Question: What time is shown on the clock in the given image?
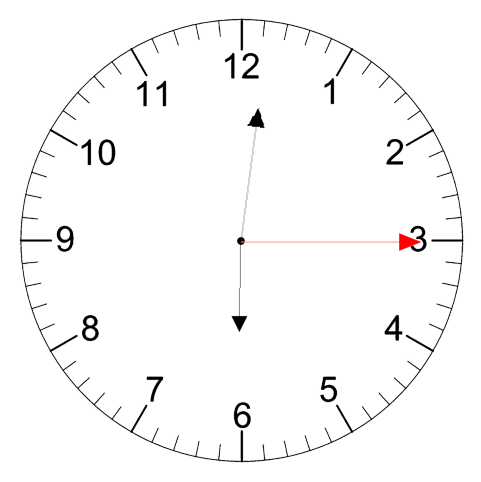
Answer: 06:01:15